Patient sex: F
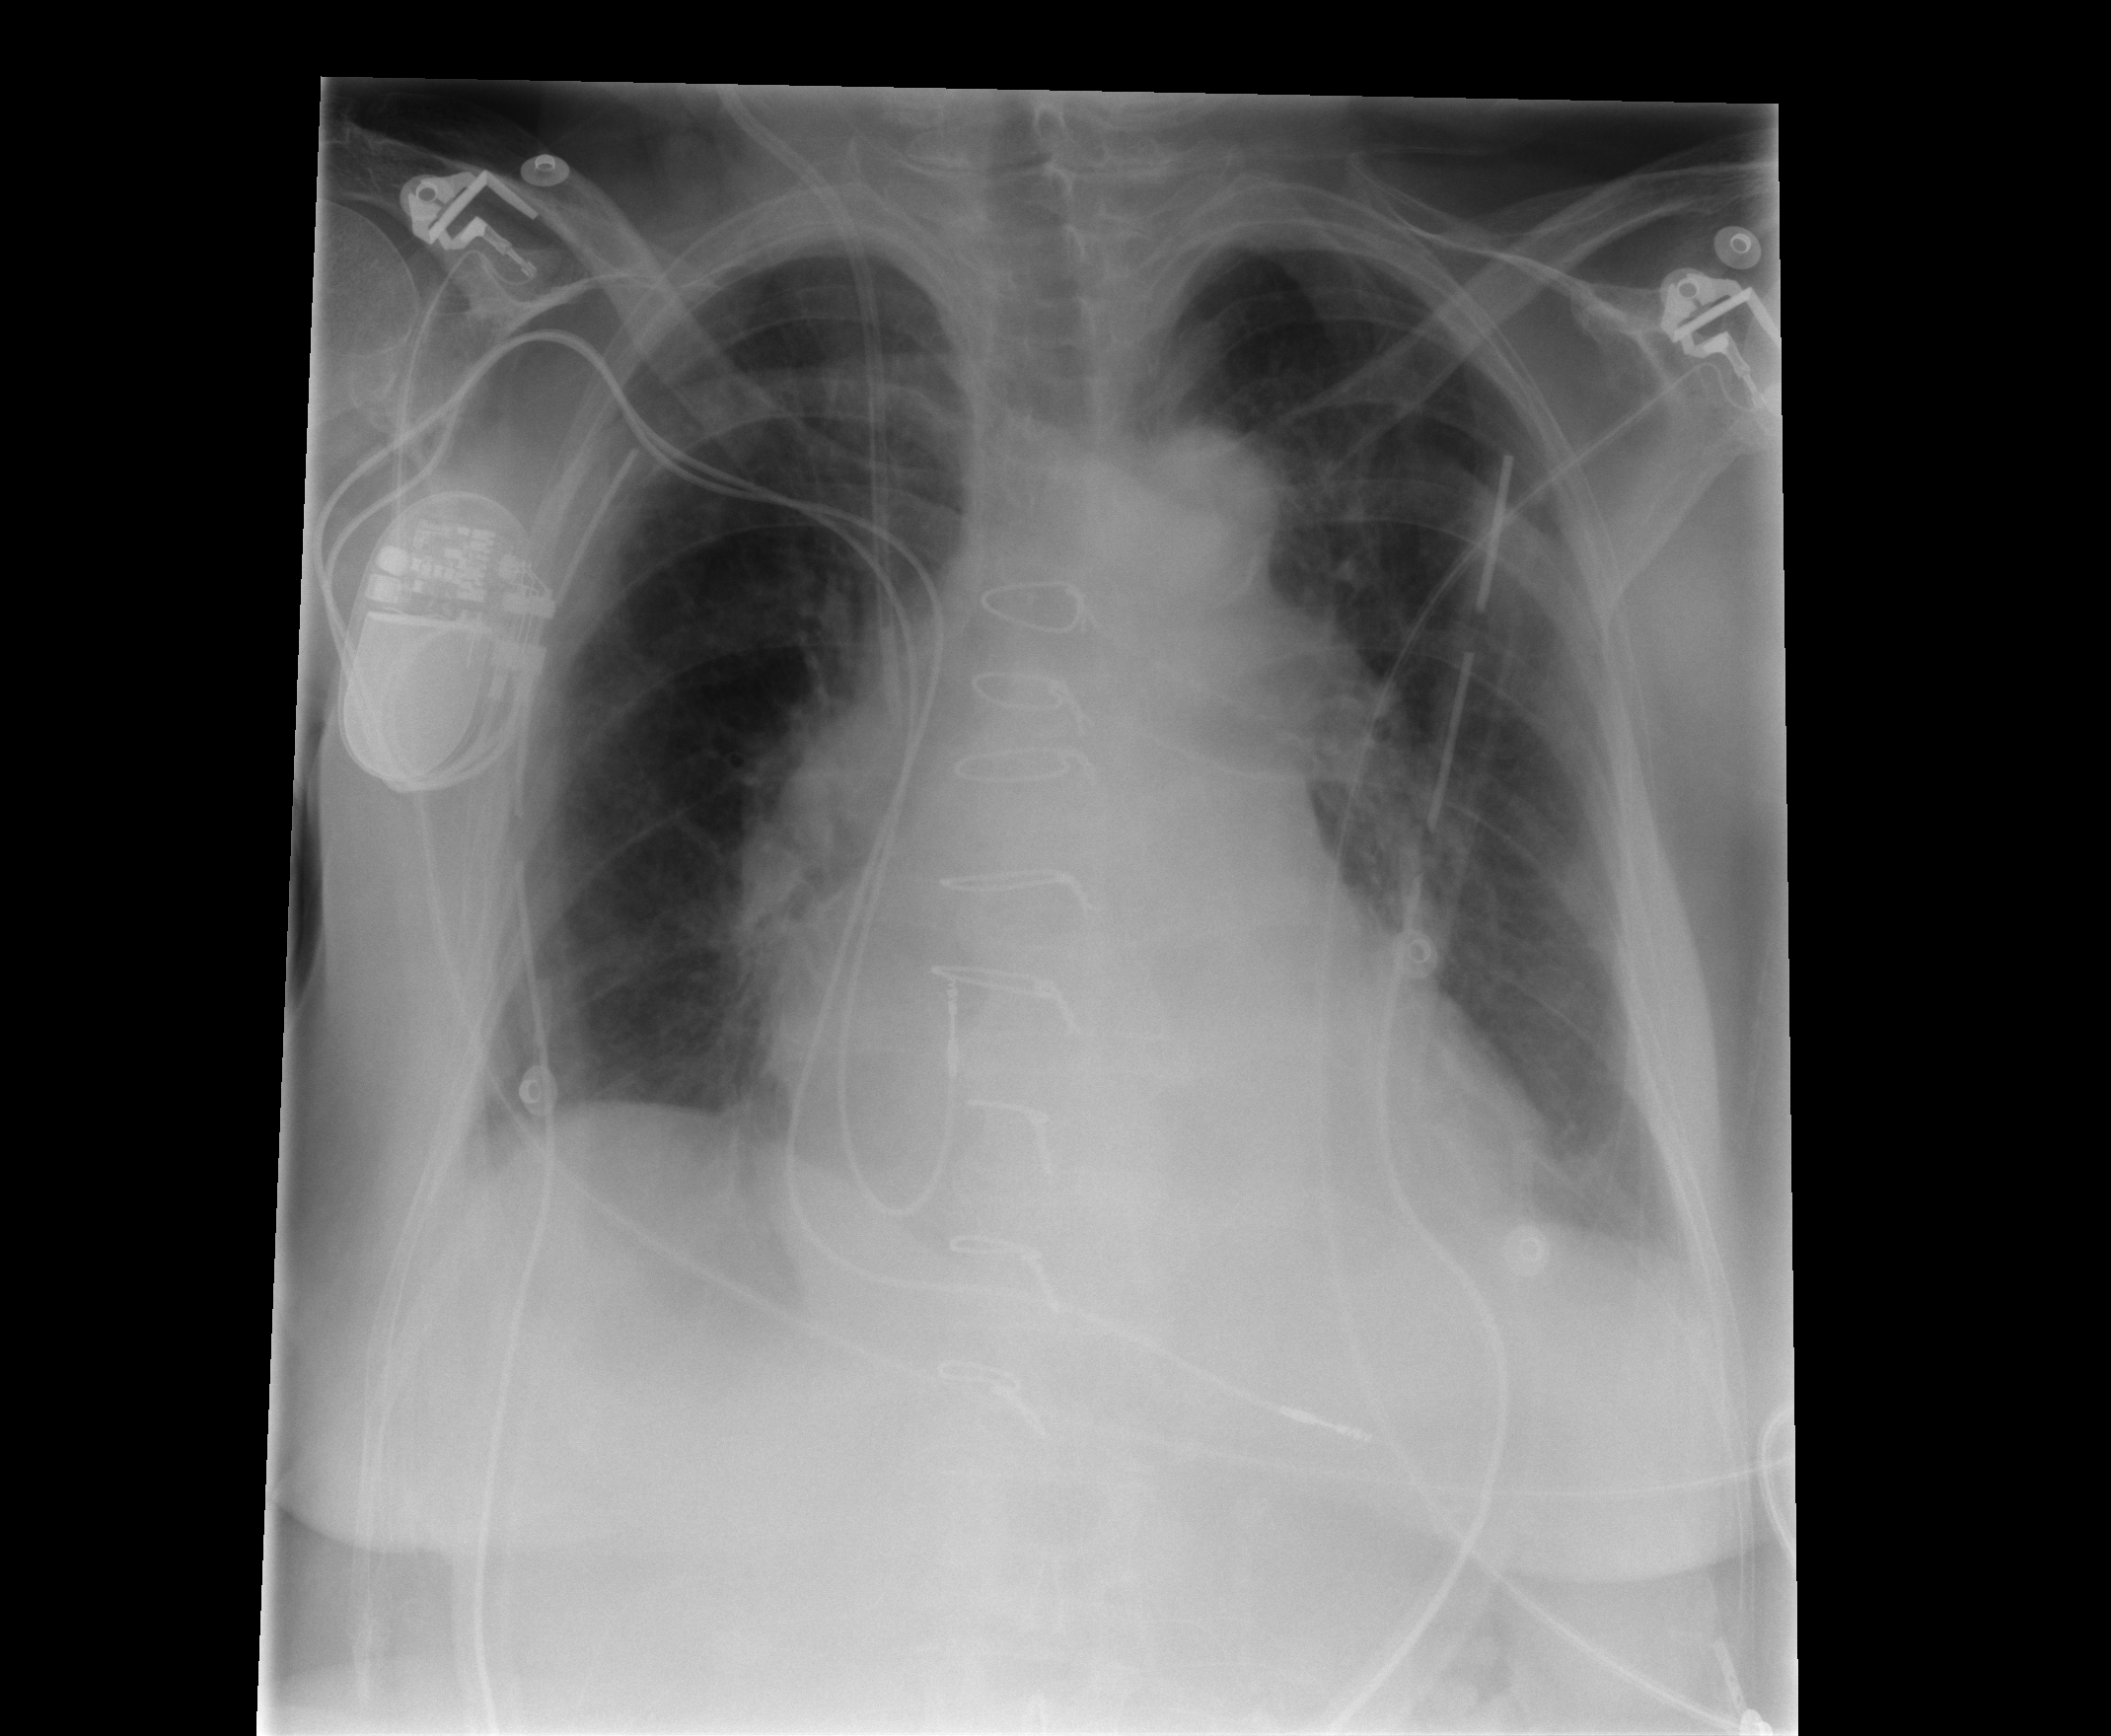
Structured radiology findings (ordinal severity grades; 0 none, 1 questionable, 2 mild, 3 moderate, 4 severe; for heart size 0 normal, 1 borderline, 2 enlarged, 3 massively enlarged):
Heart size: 2
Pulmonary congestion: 0
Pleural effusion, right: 0
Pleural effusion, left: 1
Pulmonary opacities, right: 0
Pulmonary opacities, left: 1
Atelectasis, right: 0
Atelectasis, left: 1